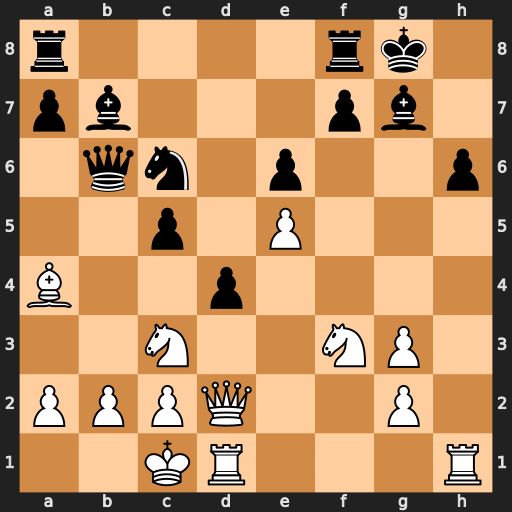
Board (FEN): r4rk1/pb3pb1/1qn1p2p/2p1P3/B2p4/2N2NP1/PPPQ2P1/2KR3R
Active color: w
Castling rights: -
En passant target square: -
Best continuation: Ne4 Nxe5 Nf6+ Bxf6 Qxh6 Be4 Qxf6